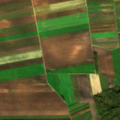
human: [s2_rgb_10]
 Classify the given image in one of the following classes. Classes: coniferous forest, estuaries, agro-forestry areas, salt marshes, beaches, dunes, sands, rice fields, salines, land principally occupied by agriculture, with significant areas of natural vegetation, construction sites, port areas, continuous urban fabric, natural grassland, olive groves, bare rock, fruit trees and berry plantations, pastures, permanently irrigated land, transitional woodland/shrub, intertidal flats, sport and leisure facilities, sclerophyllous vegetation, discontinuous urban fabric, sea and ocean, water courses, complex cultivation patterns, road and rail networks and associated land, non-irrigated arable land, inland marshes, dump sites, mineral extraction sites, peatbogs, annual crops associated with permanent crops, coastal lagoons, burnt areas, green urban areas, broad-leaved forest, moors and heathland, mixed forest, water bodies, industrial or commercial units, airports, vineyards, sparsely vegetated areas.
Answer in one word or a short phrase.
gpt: non-irrigated arable land